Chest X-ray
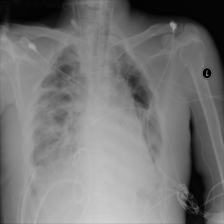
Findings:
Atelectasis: negative
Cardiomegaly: negative
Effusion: negative
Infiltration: negative
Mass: negative
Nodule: negative
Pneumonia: negative
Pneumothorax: negative
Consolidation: negative
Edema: negative
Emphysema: negative
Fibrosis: negative
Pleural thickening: negative
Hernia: negative